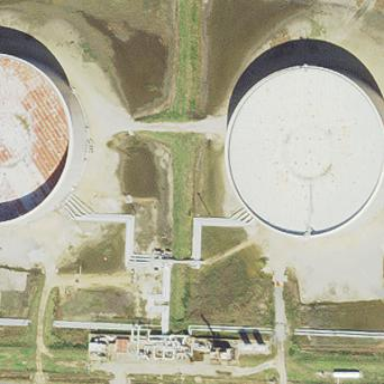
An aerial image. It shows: Storage tank which is man-made.